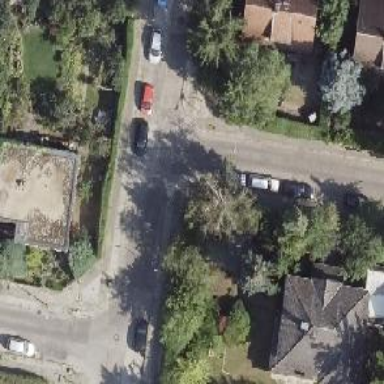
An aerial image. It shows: Residential road with concrete plates as the surface. There are separate sidewalks on both sides.